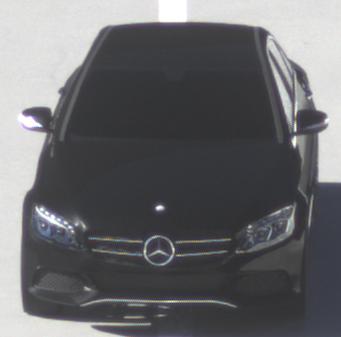
Make: Mercedes-Benz
Model: C 160
Detailed model: C-Class (205) Limousine
Model produced from: 2015/04
Model produced until: 2018/04
Doors: 4
Color: black
Road condition: wet road
Daytime: morning or afternoon
Contrast: high contrast